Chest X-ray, PA view. Patient: 25 years old, sex M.
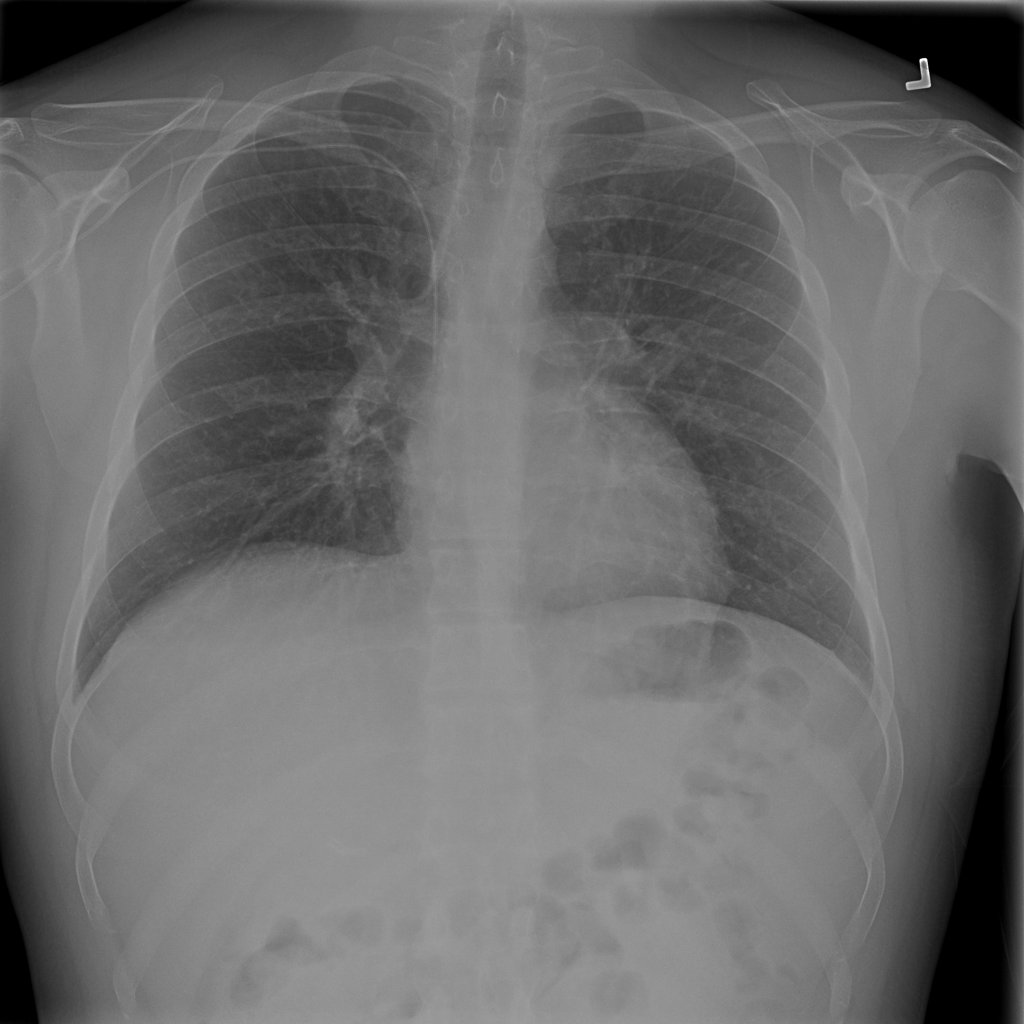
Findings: No Finding